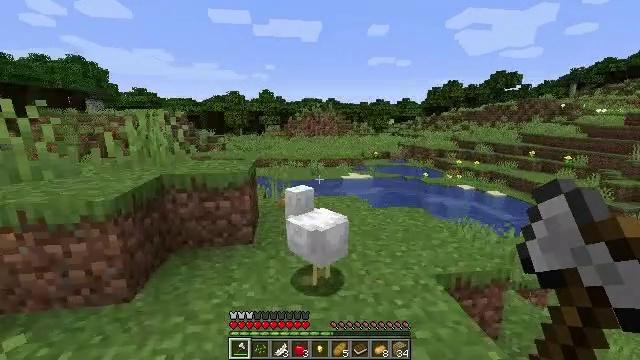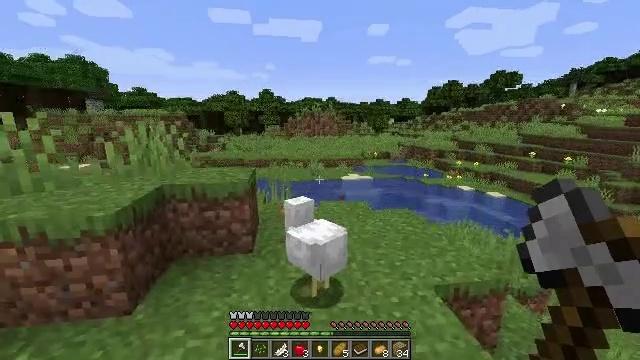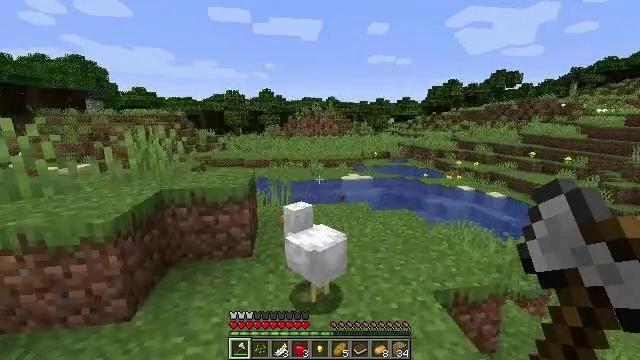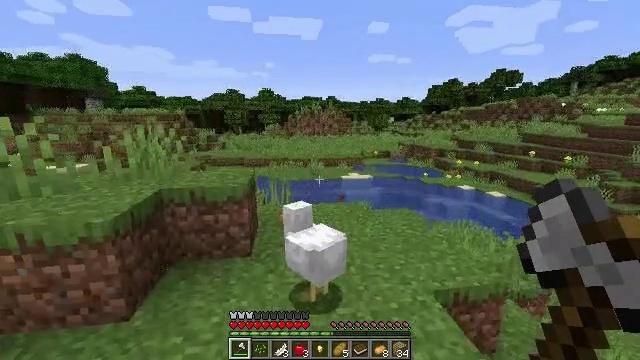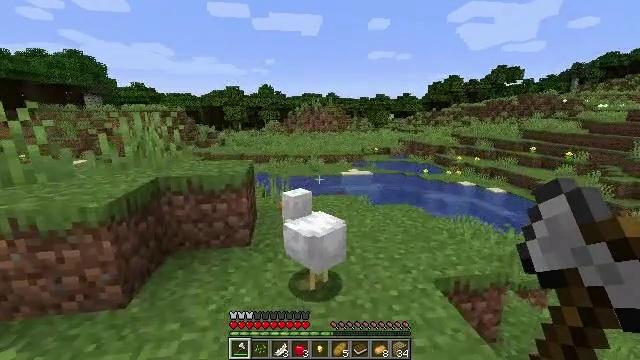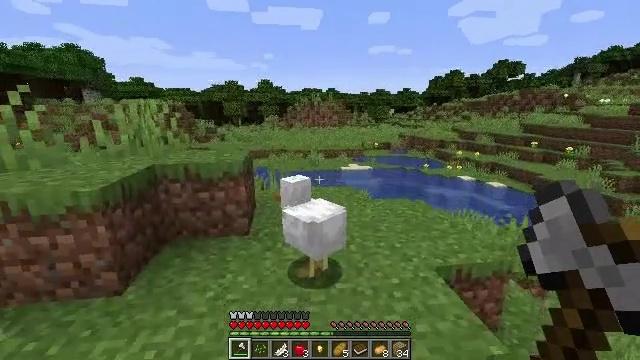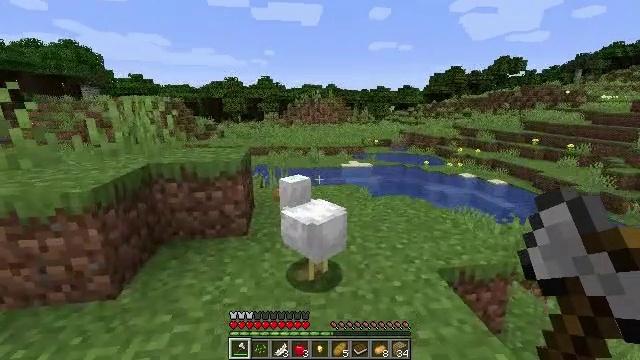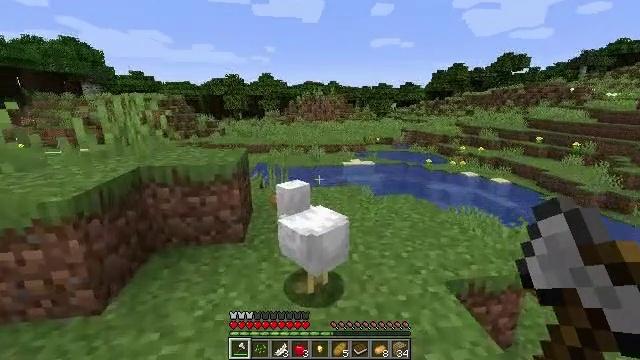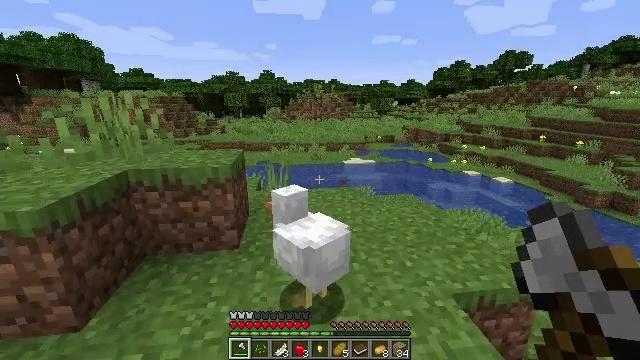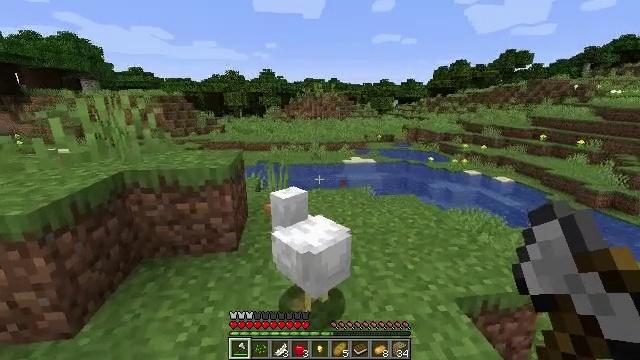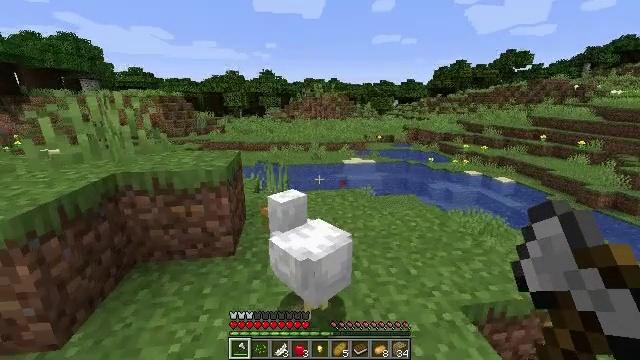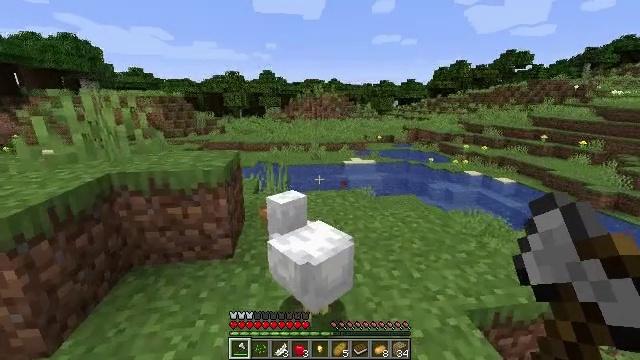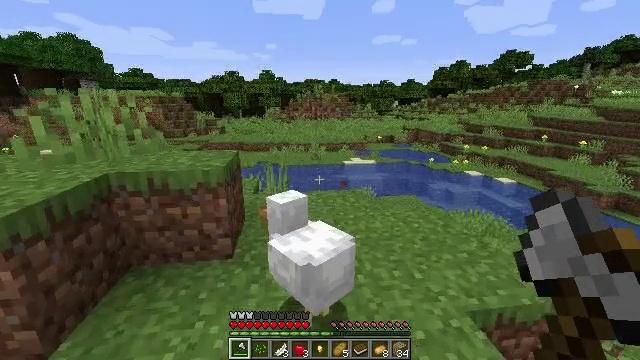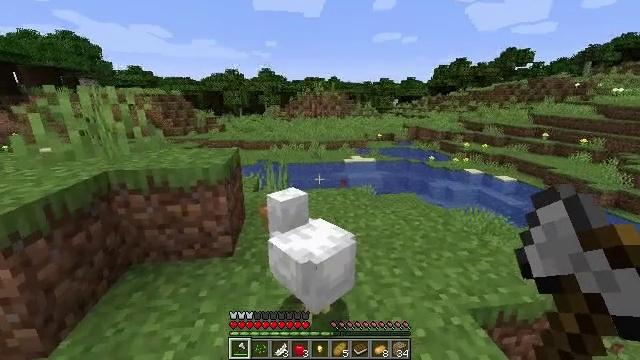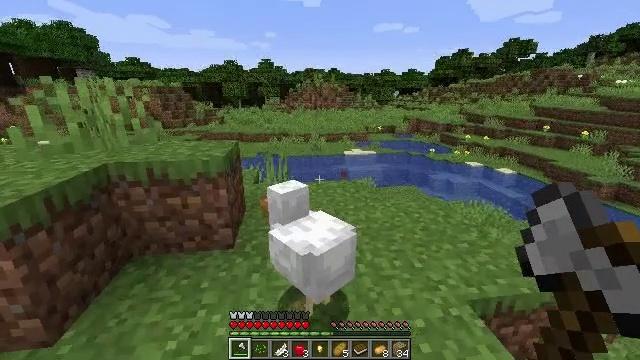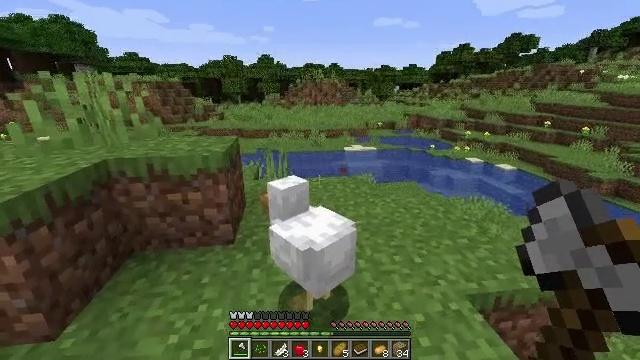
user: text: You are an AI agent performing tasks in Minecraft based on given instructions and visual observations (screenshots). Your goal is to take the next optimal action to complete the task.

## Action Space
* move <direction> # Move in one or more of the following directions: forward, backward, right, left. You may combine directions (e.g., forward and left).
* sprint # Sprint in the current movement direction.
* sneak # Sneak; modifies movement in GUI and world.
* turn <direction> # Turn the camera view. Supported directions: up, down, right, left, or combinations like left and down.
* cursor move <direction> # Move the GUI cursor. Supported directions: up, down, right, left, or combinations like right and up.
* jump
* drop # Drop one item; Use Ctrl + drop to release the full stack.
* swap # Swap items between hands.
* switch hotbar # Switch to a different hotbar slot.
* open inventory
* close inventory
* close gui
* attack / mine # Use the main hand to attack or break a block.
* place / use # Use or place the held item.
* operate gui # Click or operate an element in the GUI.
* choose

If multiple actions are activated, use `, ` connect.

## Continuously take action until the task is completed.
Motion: motion action
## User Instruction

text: Combat the chicken.
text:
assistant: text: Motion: no_op
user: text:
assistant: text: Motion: no_op
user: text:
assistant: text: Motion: no_op
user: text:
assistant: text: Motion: no_op
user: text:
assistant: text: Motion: move forward
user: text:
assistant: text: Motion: move forward
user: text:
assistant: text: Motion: move forward
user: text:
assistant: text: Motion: move forward
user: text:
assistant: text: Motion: no_op
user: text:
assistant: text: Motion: no_op
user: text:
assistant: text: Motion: no_op
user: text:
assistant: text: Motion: no_op
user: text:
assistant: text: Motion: no_op
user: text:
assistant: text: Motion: turn down
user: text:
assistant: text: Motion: no_op
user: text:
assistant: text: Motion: no_op
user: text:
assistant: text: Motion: no_op
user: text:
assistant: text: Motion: no_op
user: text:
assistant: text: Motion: turn down
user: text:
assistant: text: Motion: turn down
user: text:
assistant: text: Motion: turn down
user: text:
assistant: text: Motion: no_op
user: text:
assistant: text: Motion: attack / mine
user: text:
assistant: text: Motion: attack / mine
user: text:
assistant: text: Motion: attack / mine
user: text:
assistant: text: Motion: attack / mine
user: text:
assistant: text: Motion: attack / mine
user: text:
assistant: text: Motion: no_op